Question: I am rendering a simple VBO cube in LWJGL, OpenGL. 6 quads with the correct normals, vertexes and RGB colors. However, I get a weird bug.

Any ideas on what could cause this bug?
Thanks!
Edit: Cube drawing code:
'''
glPushMatrix();
GL15.glBindBuffer(GL15.GL_ARRAY_BUFFER, vertex_buffer_id);
GL11.glVertexPointer(3, GL11.GL_FLOAT, 40, 0);
GL11.glNormalPointer(GL11.GL_FLOAT, 40, 12);
GL11.glColorPointer(4, GL11.GL_FLOAT, 40, 24);
GL11.glDrawArrays(GL11.GL_QUADS, 0, vertex_data_array.length / 10);
glPopMatrix();
'''
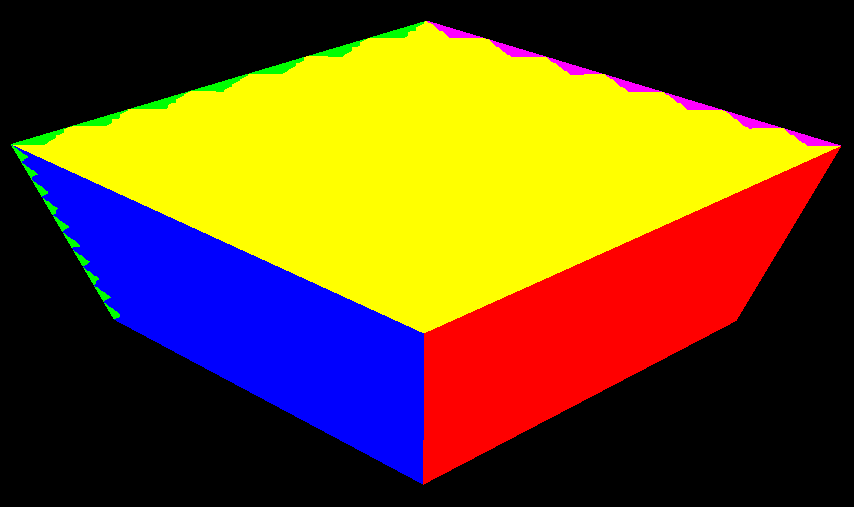
Answer: Found the problem. My zNear was set to 0.00001. For some reason it worked fine when I changed it to 0.01. Thanks all :)